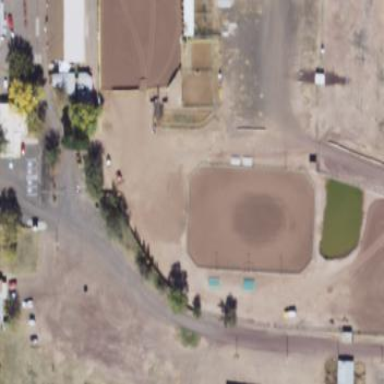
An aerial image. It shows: Equestrian pitch used for leisure and sports activities.